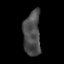
Tissue: skin
Cell type: Epithelial cells
Senescence score: 0.2667
Nuclear area (px): 754
Mean DAPI intensity: 74.979